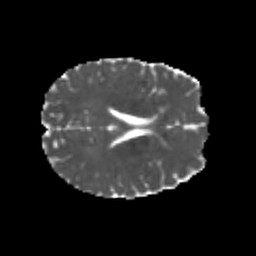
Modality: MD
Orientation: axial
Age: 24
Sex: male
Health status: healthy
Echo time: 0.074 s